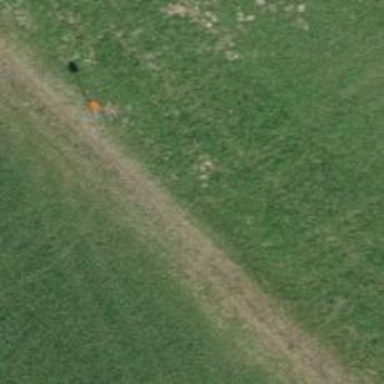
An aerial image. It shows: Pipeline marker.